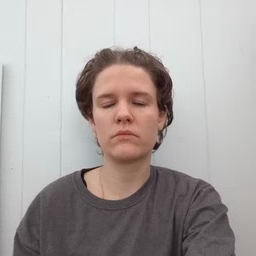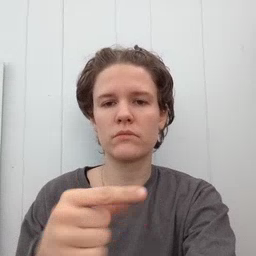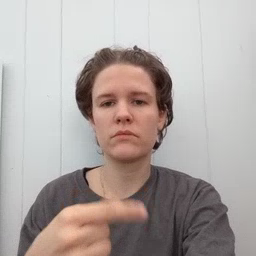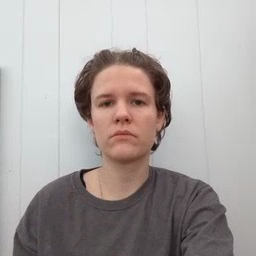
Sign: green